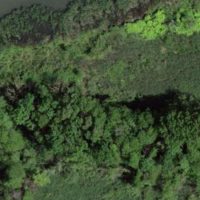
EUNIS habitat code: 44
Species observed at this site:
Dendrocopos major
Equisetum hyemale